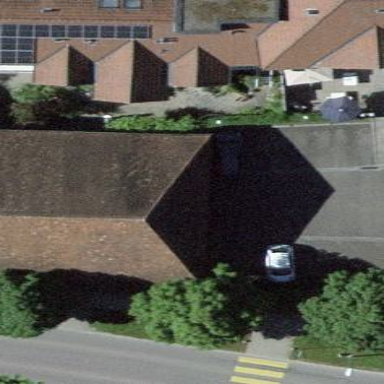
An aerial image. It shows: Barn.